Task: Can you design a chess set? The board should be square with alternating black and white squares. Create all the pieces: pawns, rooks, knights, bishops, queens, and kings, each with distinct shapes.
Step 5475:
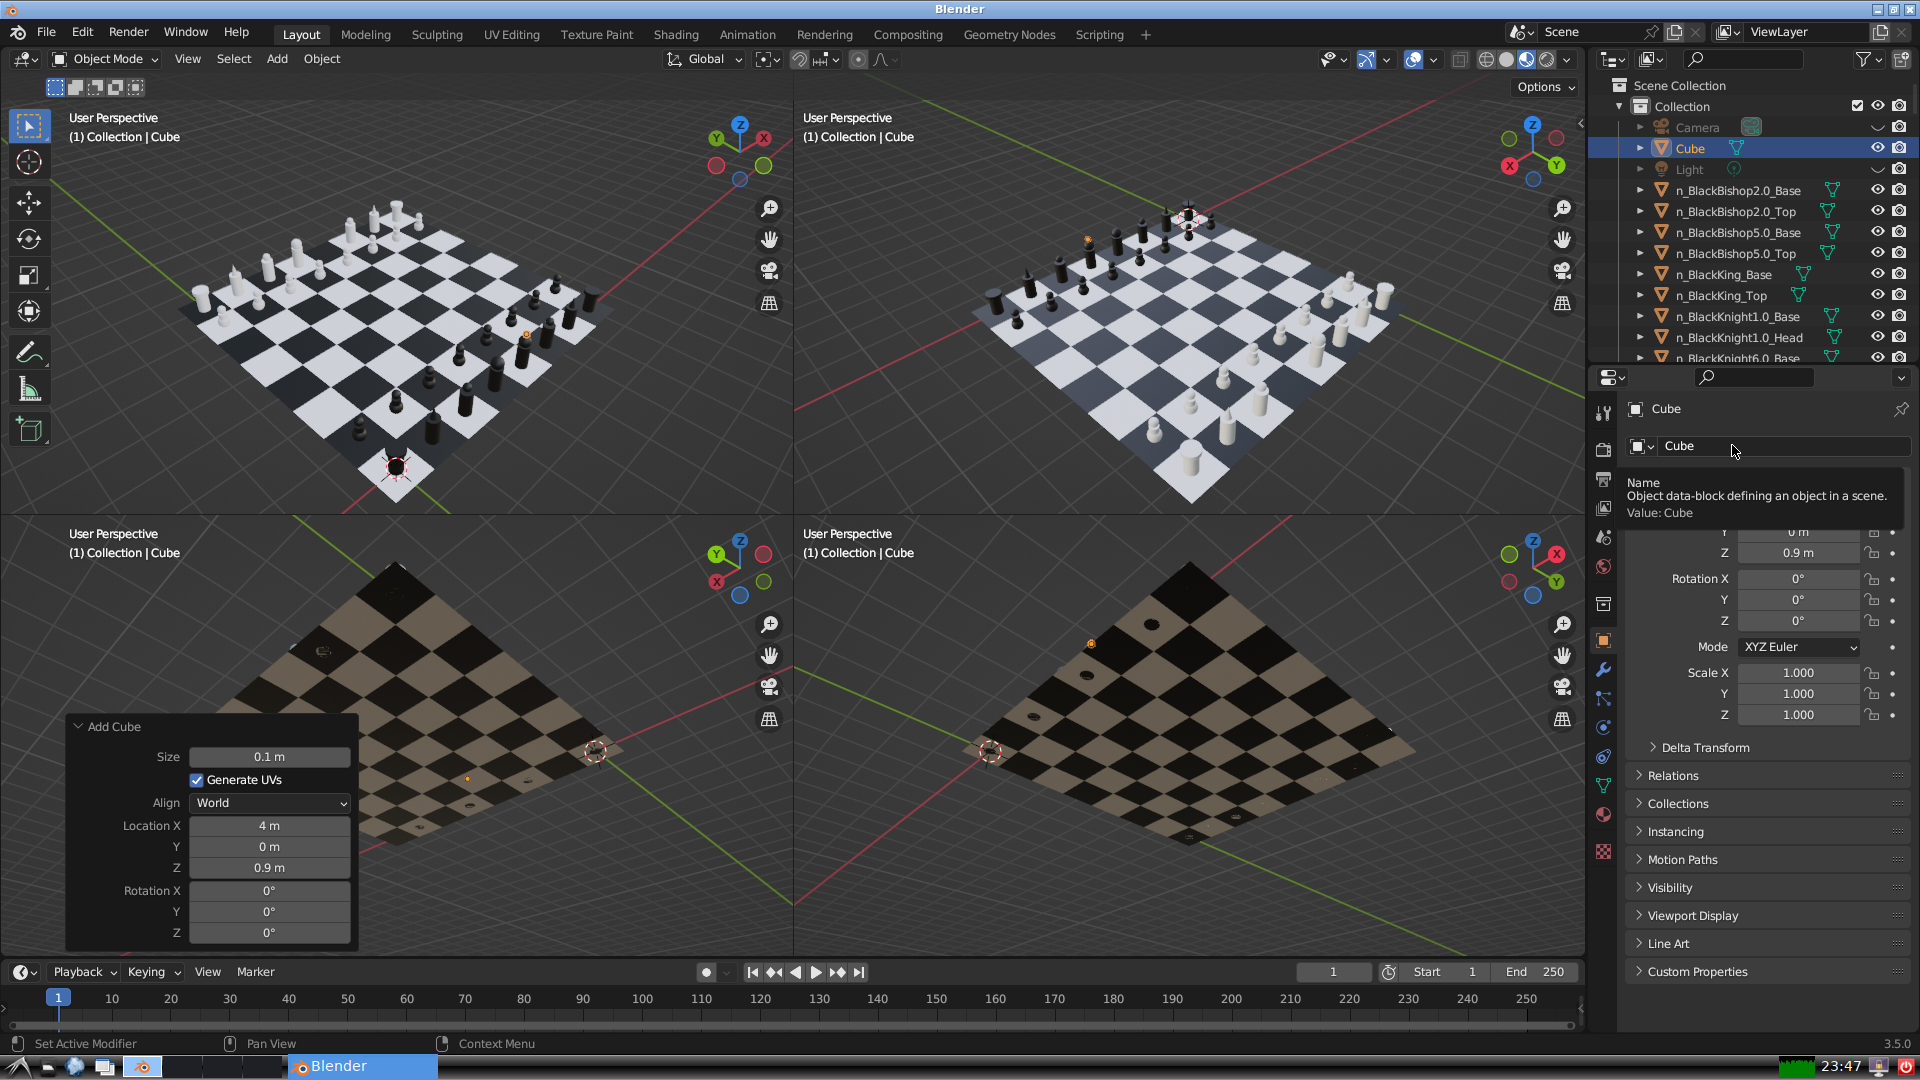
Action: click: no